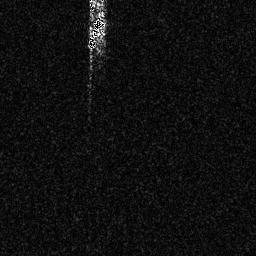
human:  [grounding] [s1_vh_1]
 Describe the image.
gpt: In the satellite image, there is  <ref>1 medium ship </ref> <box>[[33, 5, 41, 19, 0]]</box> located at top.